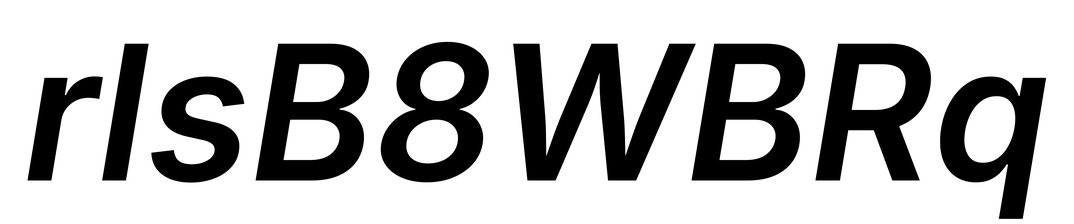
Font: Inter-Italic_SemiBold_Italic